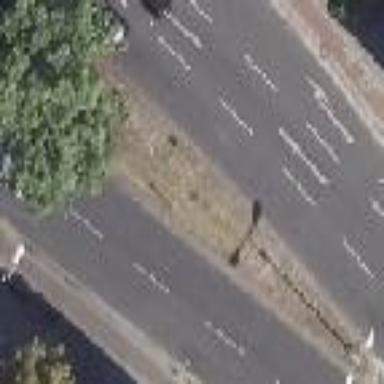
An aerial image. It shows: Grassy area with traffic island.